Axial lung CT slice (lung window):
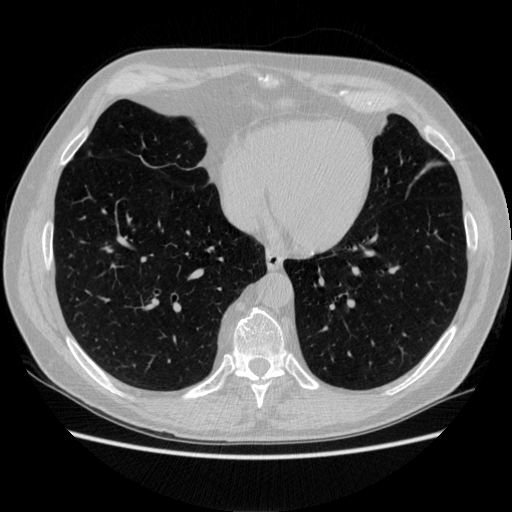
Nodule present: no